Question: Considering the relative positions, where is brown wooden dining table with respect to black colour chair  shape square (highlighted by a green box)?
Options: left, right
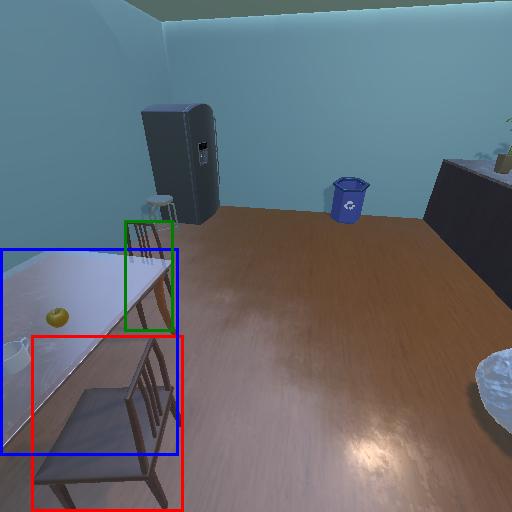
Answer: left